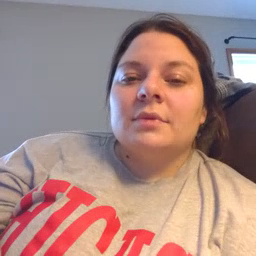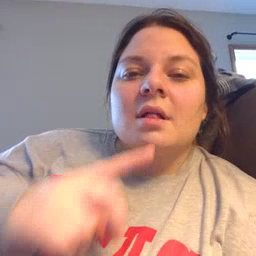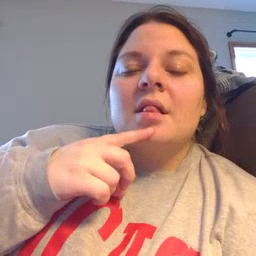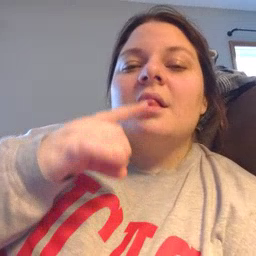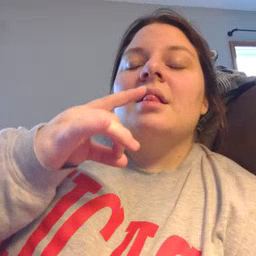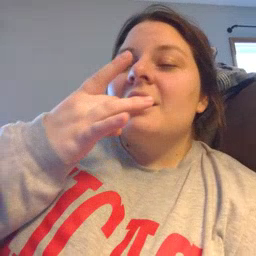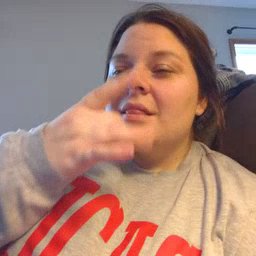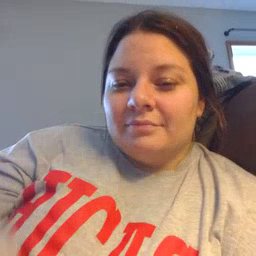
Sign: lamp